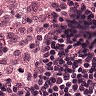
Metastatic tissue present: no